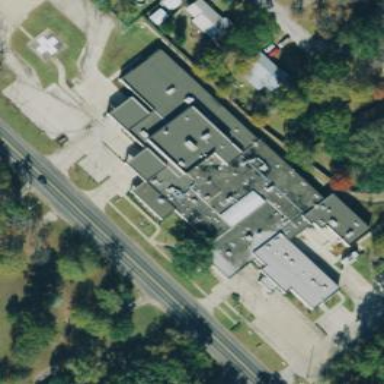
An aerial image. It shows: Hospital building.